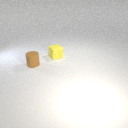
small yellow rubber cube behind small brown rubber cylinder